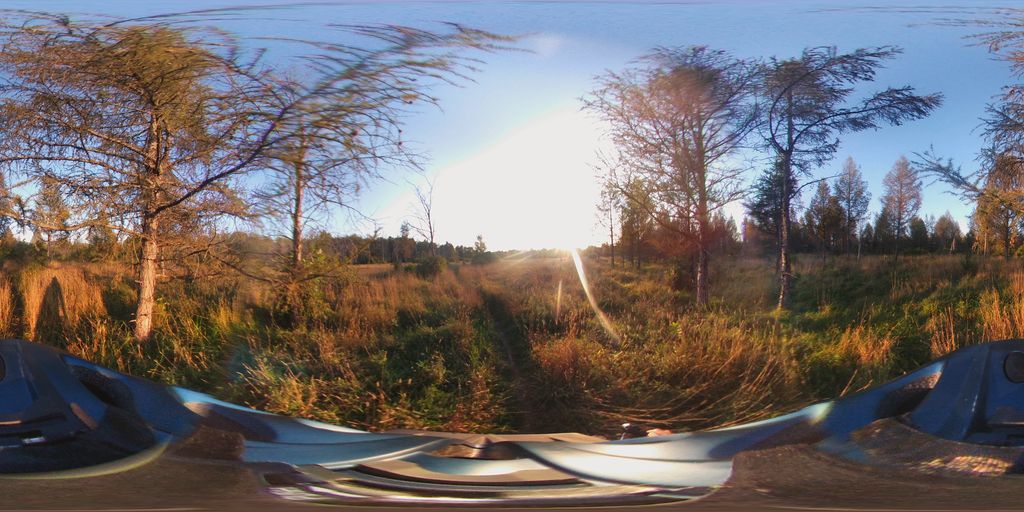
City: ottawa-gatineau